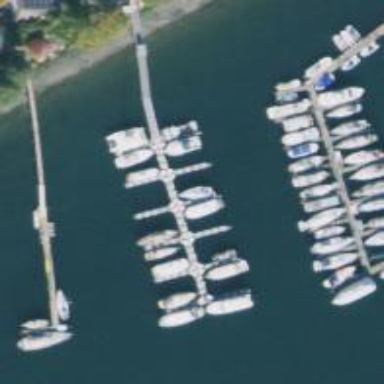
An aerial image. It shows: Man-made pier.